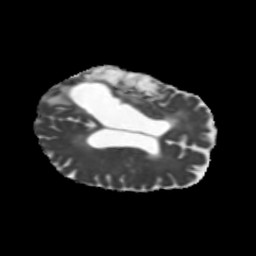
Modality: MD
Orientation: axial
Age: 65
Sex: female
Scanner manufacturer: siemens
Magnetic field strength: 3 T
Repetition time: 5.25 s
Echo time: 0.08 s